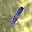
Label: 1